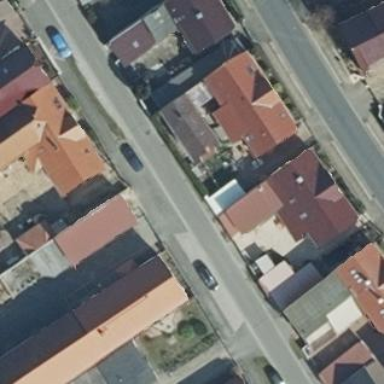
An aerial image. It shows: Simple house.